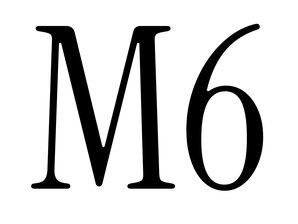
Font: InstrumentSerif-Regular